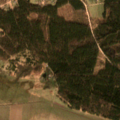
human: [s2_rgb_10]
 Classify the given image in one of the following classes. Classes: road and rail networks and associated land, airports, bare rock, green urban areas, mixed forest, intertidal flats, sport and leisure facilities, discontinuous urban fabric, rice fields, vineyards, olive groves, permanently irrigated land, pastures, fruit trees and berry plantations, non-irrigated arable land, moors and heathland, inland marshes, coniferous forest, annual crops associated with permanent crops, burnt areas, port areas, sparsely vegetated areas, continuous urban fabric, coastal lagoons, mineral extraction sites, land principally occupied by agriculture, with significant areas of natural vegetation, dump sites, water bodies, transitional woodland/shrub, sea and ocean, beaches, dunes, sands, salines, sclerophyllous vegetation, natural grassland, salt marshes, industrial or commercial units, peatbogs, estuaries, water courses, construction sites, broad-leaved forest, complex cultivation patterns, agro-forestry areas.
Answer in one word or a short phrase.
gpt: discontinuous urban fabric, non-irrigated arable land, pastures, land principally occupied by agriculture, with significant areas of natural vegetation, coniferous forest, mixed forest